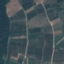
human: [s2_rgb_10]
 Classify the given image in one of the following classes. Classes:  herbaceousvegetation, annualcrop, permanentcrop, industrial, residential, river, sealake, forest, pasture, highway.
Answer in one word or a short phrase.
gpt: PermanentCrop